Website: apple-inc
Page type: customer-info-address
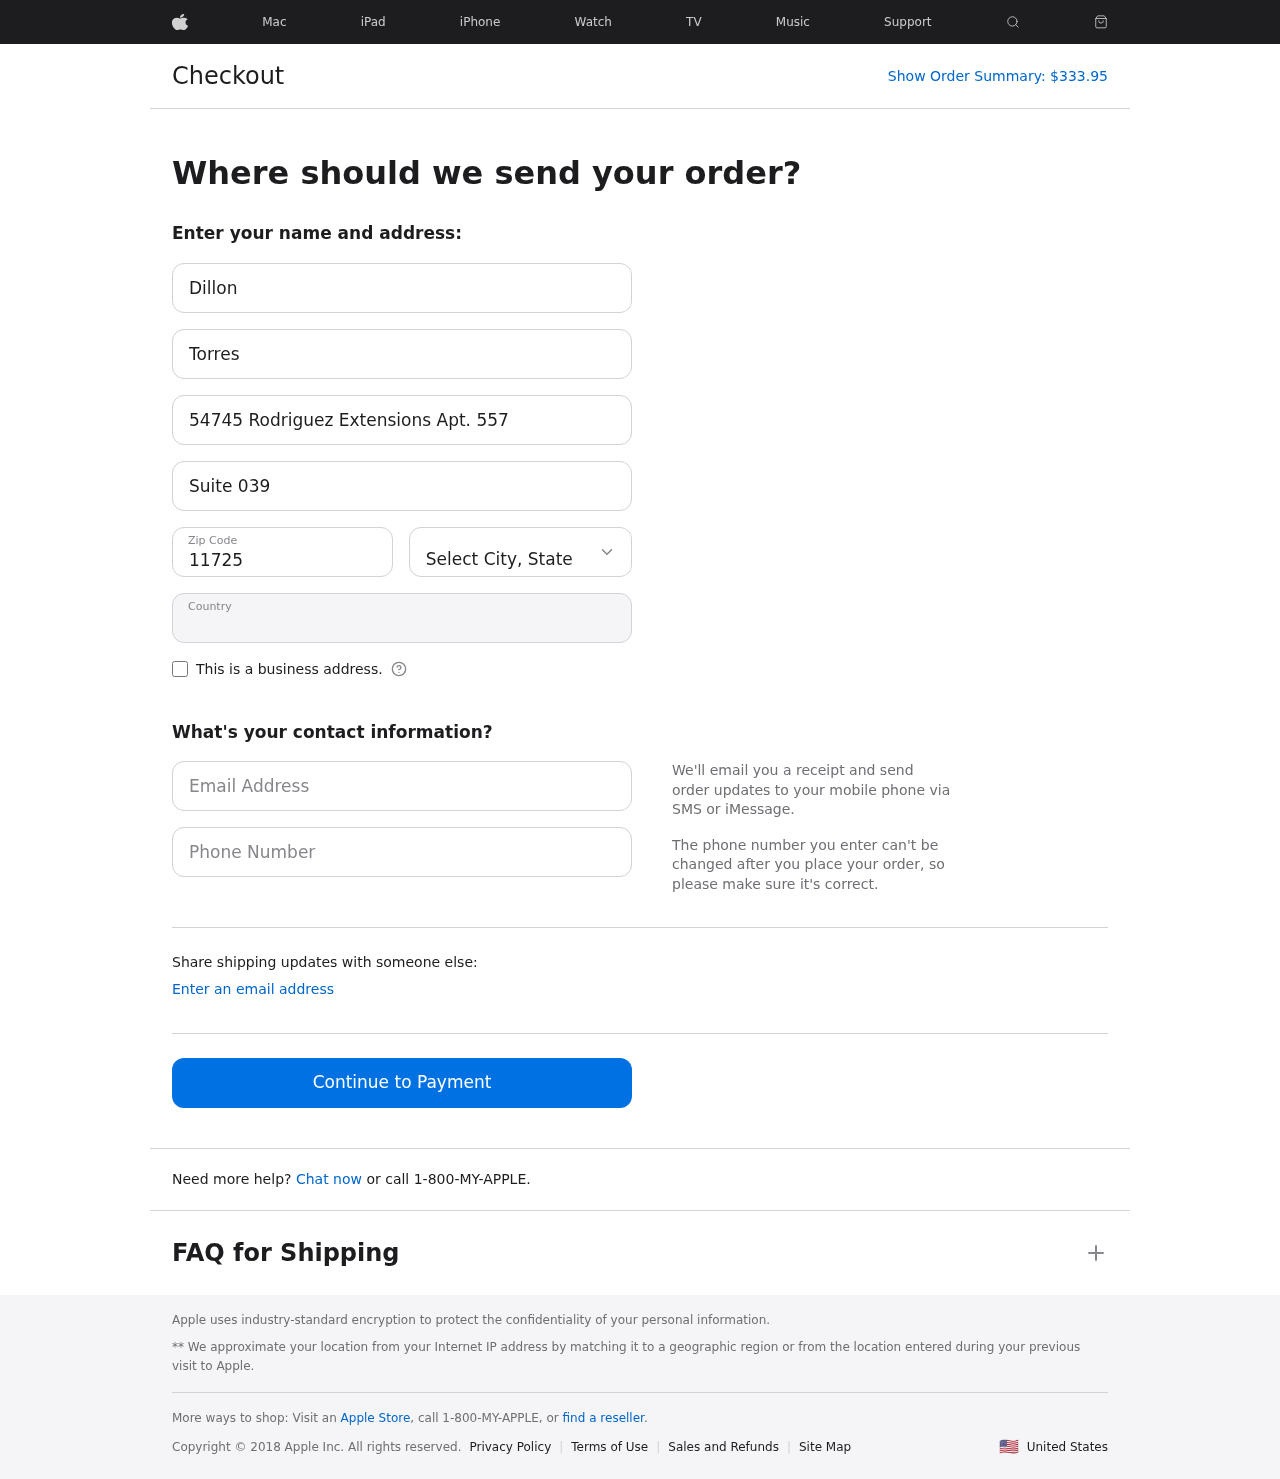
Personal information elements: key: PII_CITY_STATE
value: Santiagoville, MH
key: PII_COUNTRY
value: United States
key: PII_EMAIL
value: dillon.torres@hotmail.com
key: PII_FIRSTNAME
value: Dillon
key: PII_LASTNAME
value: Torres
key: PII_PHONE
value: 8977805160
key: PII_POSTCODE
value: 11725
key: PII_STREET
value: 54745 Rodriguez Extensions Apt. 557
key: PII_STREET2
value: Suite 039
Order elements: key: ORDER_TOTAL
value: $333.95